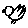
Label: bird